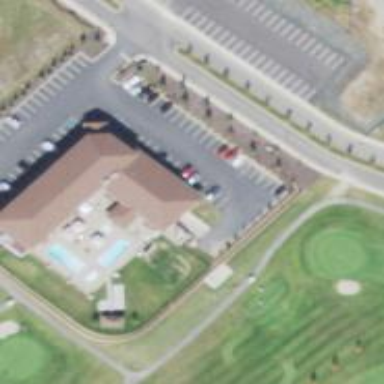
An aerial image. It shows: Clubhouse building for golf.